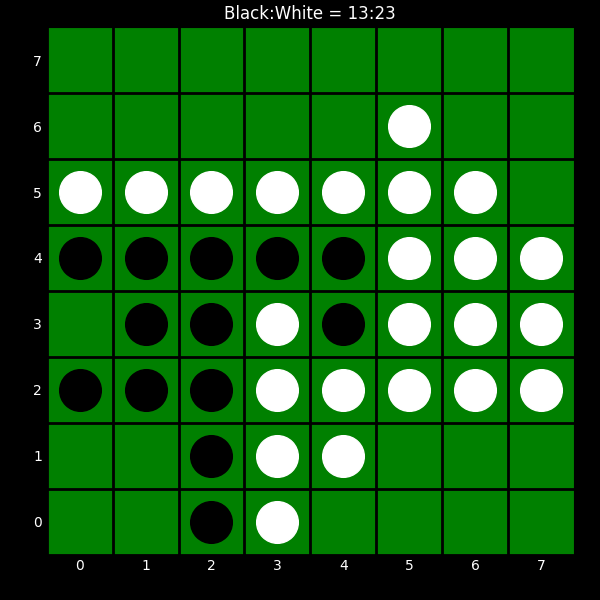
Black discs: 13
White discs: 23